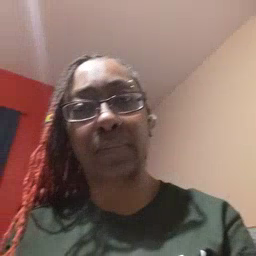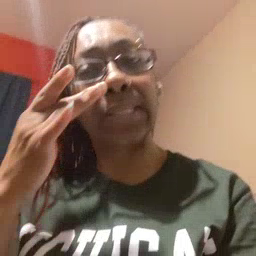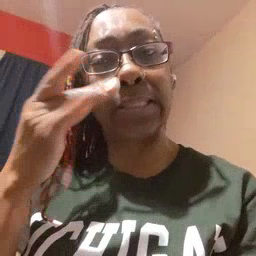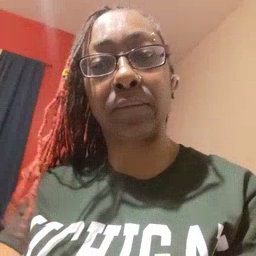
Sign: kitty